Interaction volume radius: 5 \u00c5
Interaction volume height: 20 \u00c5
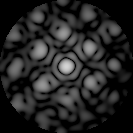
Disorder parameter: 0.4778